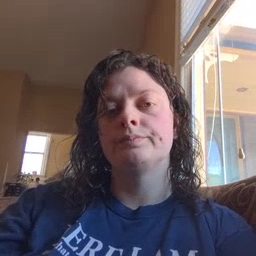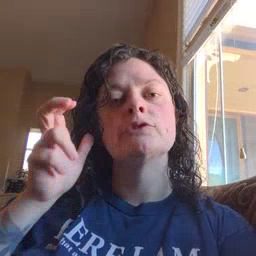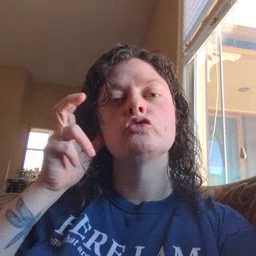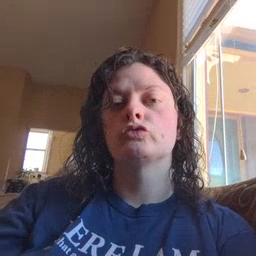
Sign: ear